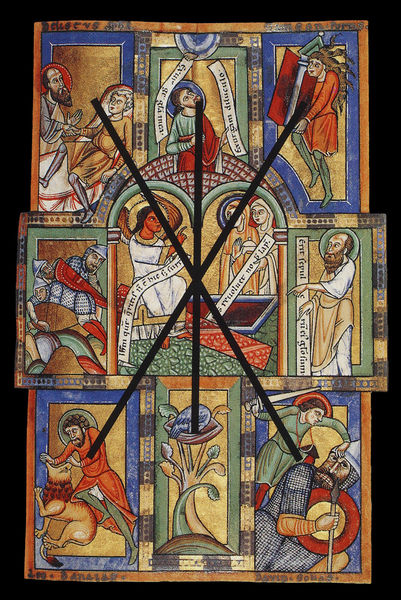
Titel: Stammheim Missale, Hildesheim
Schlagwörter: baum, blau, vogel, weiß, frauen, grün, menschen, bunt, fenster, männer, rot, rahmen, kirche, gold, pflanze, tafel, symetrie, kreuz, buchstaben, ritter, altar, nimbus, jesus, altes testament, mittelalter, löwe, heilige, szenen, ikone, altarbild, daniel, buchmalerei, evangelisten, goliath, rkreuz, naltes testament